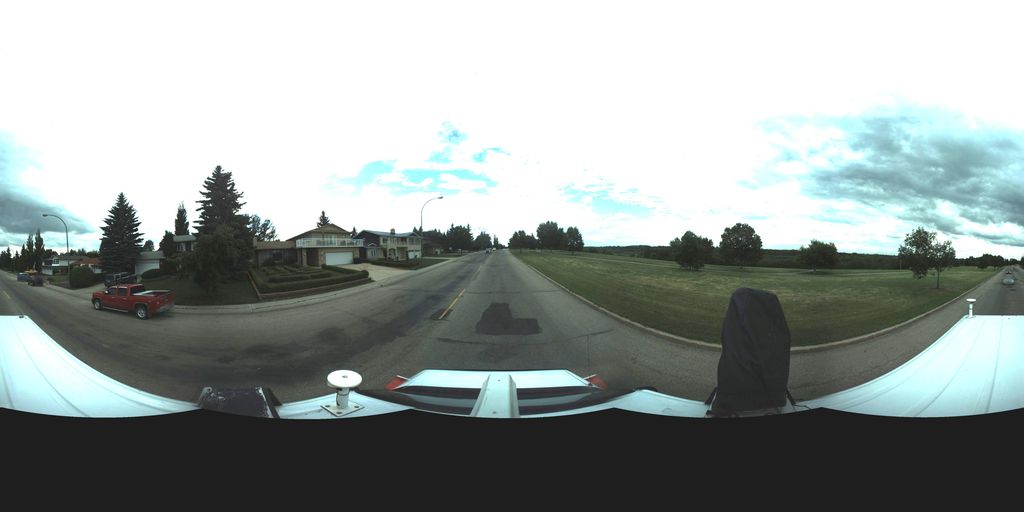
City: saskatoon